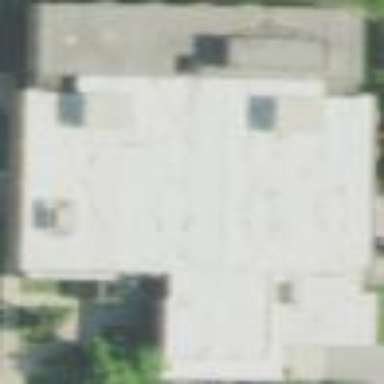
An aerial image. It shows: Building.